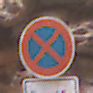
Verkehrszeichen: AbsolutesHalteverbot
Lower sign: ZeitangabenMitBeschraenkungAufWochentage8
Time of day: Midday
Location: Outdoor (Urban)
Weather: PartlyCloudy
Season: NotSpecified
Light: Natural